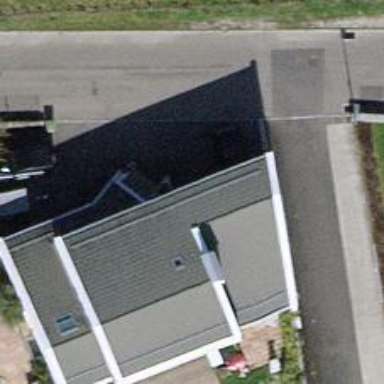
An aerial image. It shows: Detached building with saltbox roof shape.